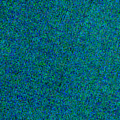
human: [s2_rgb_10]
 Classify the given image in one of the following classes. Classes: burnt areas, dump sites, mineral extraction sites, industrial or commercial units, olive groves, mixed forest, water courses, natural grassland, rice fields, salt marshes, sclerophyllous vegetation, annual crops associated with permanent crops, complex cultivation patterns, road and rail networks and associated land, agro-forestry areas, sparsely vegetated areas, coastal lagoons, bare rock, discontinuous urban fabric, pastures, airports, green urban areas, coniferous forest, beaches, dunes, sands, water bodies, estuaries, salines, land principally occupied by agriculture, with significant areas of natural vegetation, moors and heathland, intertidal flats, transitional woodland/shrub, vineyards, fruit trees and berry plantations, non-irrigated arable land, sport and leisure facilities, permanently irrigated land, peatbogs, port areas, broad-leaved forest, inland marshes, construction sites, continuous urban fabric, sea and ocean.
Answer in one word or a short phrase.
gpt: sea and ocean